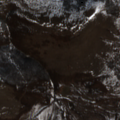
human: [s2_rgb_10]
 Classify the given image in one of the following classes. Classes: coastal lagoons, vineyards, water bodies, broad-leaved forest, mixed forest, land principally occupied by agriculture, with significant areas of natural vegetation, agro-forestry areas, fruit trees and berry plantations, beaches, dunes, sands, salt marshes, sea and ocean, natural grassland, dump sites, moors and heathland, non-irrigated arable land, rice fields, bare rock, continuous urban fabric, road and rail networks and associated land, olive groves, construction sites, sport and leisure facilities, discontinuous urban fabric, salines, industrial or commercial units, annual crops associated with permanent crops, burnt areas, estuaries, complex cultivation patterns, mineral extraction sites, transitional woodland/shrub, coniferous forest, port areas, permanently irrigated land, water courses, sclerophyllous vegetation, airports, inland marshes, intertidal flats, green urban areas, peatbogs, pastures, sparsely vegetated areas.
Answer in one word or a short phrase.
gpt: complex cultivation patterns, land principally occupied by agriculture, with significant areas of natural vegetation, broad-leaved forest, natural grassland, transitional woodland/shrub